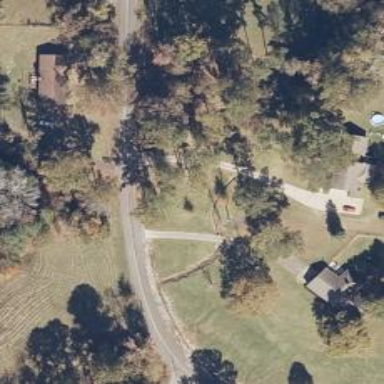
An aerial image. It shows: Driveway leading to service road.